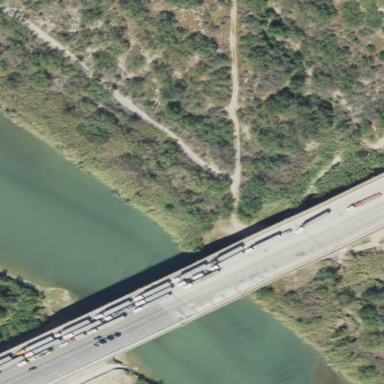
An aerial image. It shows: Man-made bridge.